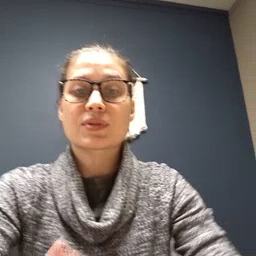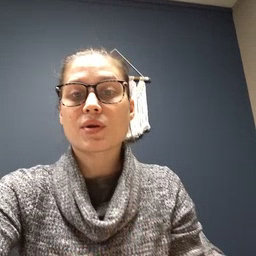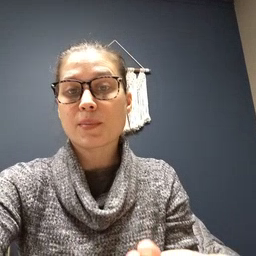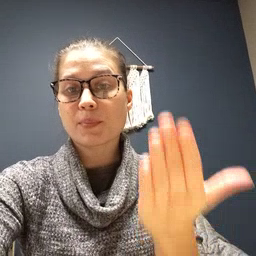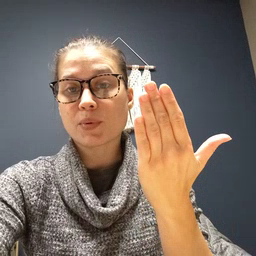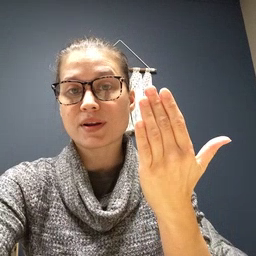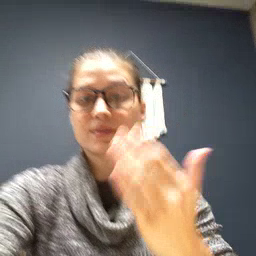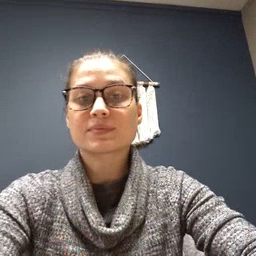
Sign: morning